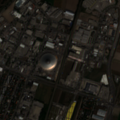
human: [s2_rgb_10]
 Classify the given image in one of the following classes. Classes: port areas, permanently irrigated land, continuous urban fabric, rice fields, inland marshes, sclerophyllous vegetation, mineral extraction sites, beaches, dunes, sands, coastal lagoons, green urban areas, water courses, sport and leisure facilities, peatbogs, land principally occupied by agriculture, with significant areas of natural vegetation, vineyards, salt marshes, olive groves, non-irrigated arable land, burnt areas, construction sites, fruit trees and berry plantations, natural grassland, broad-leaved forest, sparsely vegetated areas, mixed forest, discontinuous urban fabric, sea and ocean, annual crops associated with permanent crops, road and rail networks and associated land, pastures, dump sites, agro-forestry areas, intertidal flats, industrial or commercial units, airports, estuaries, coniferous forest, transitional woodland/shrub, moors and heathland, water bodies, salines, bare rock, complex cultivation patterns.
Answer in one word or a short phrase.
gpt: discontinuous urban fabric, industrial or commercial units, dump sites, non-irrigated arable land, land principally occupied by agriculture, with significant areas of natural vegetation